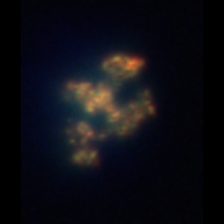
Taxon: Unknown_detritus
Group: Unknown